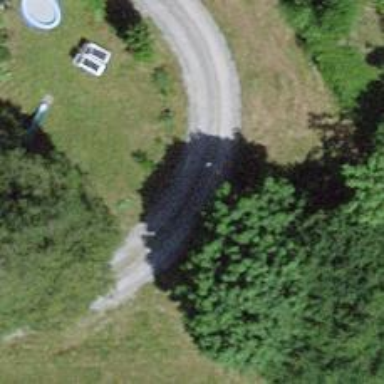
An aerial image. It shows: Unpaved track road.